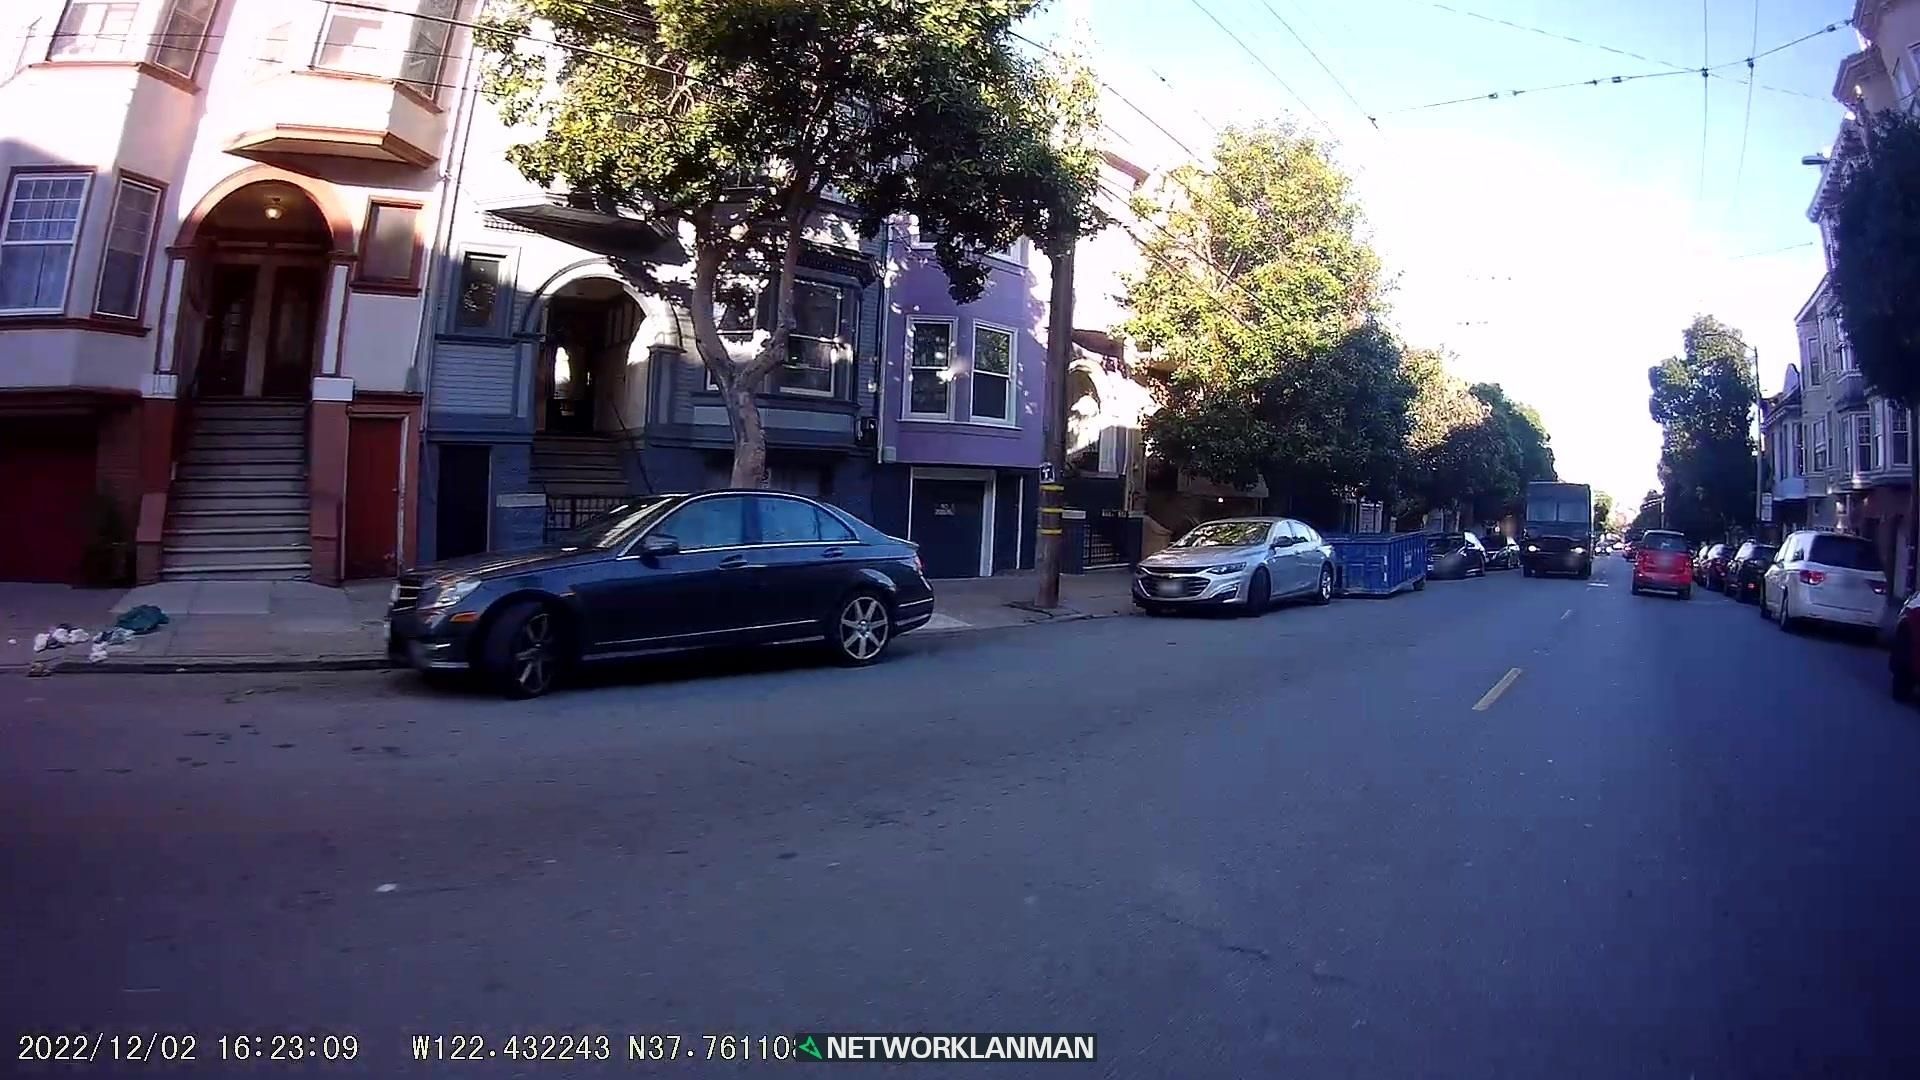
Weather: clear
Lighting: day
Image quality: good
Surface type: driving surface
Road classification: tertiary
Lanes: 2
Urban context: urban centre
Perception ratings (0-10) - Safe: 2.8, Lively: 8.6, Beautiful: 6.85, Boring: 1.78, Depressing: 1.54, Wealthy: 3.75